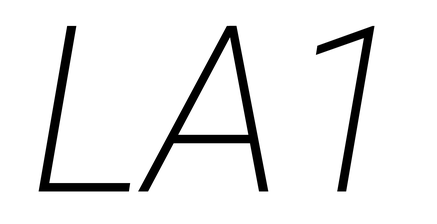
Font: Roboto-Italic_ExtraLight_Italic